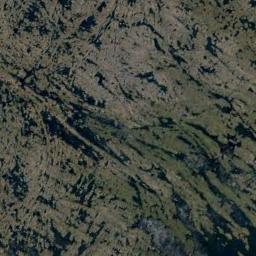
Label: wetland